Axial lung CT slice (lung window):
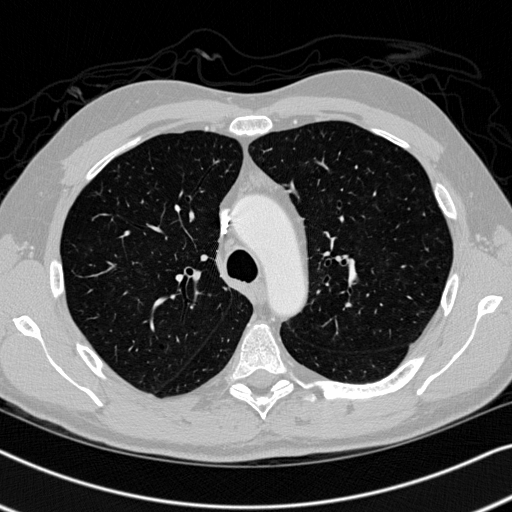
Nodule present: no